Field crop: maize
Growth stage: 2
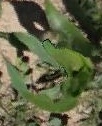
Species: maize